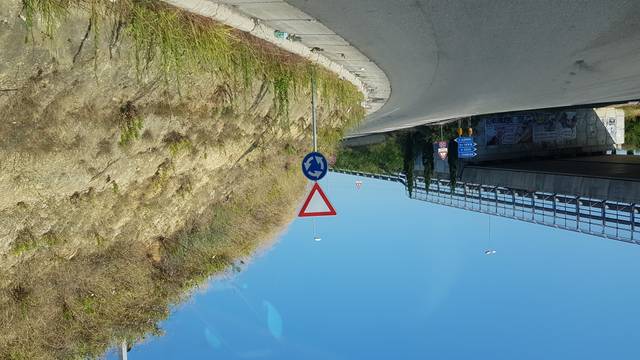
Region: Italy
Coordinates: 40.618, 17.905